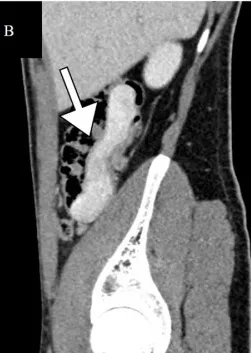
CT examination. And sagittal image.
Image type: radiology (ct)